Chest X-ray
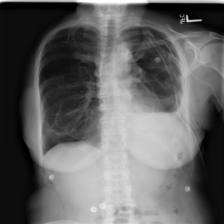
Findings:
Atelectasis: negative
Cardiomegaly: negative
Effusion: negative
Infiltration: negative
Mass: negative
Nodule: negative
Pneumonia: negative
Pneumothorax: positive
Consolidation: negative
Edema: negative
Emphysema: negative
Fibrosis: negative
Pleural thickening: negative
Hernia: negative